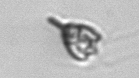
Label: Pyramimonas_longicauda